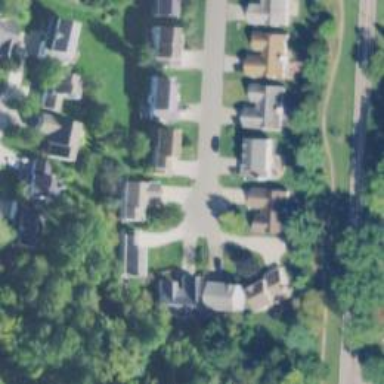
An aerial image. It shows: Shared driveway marked as service road.